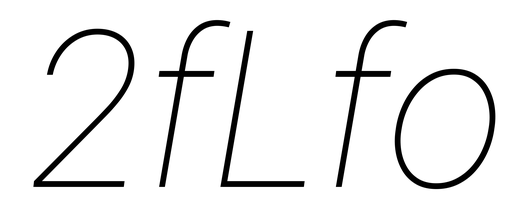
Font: Roboto-Italic_Thin_Italic